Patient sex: M
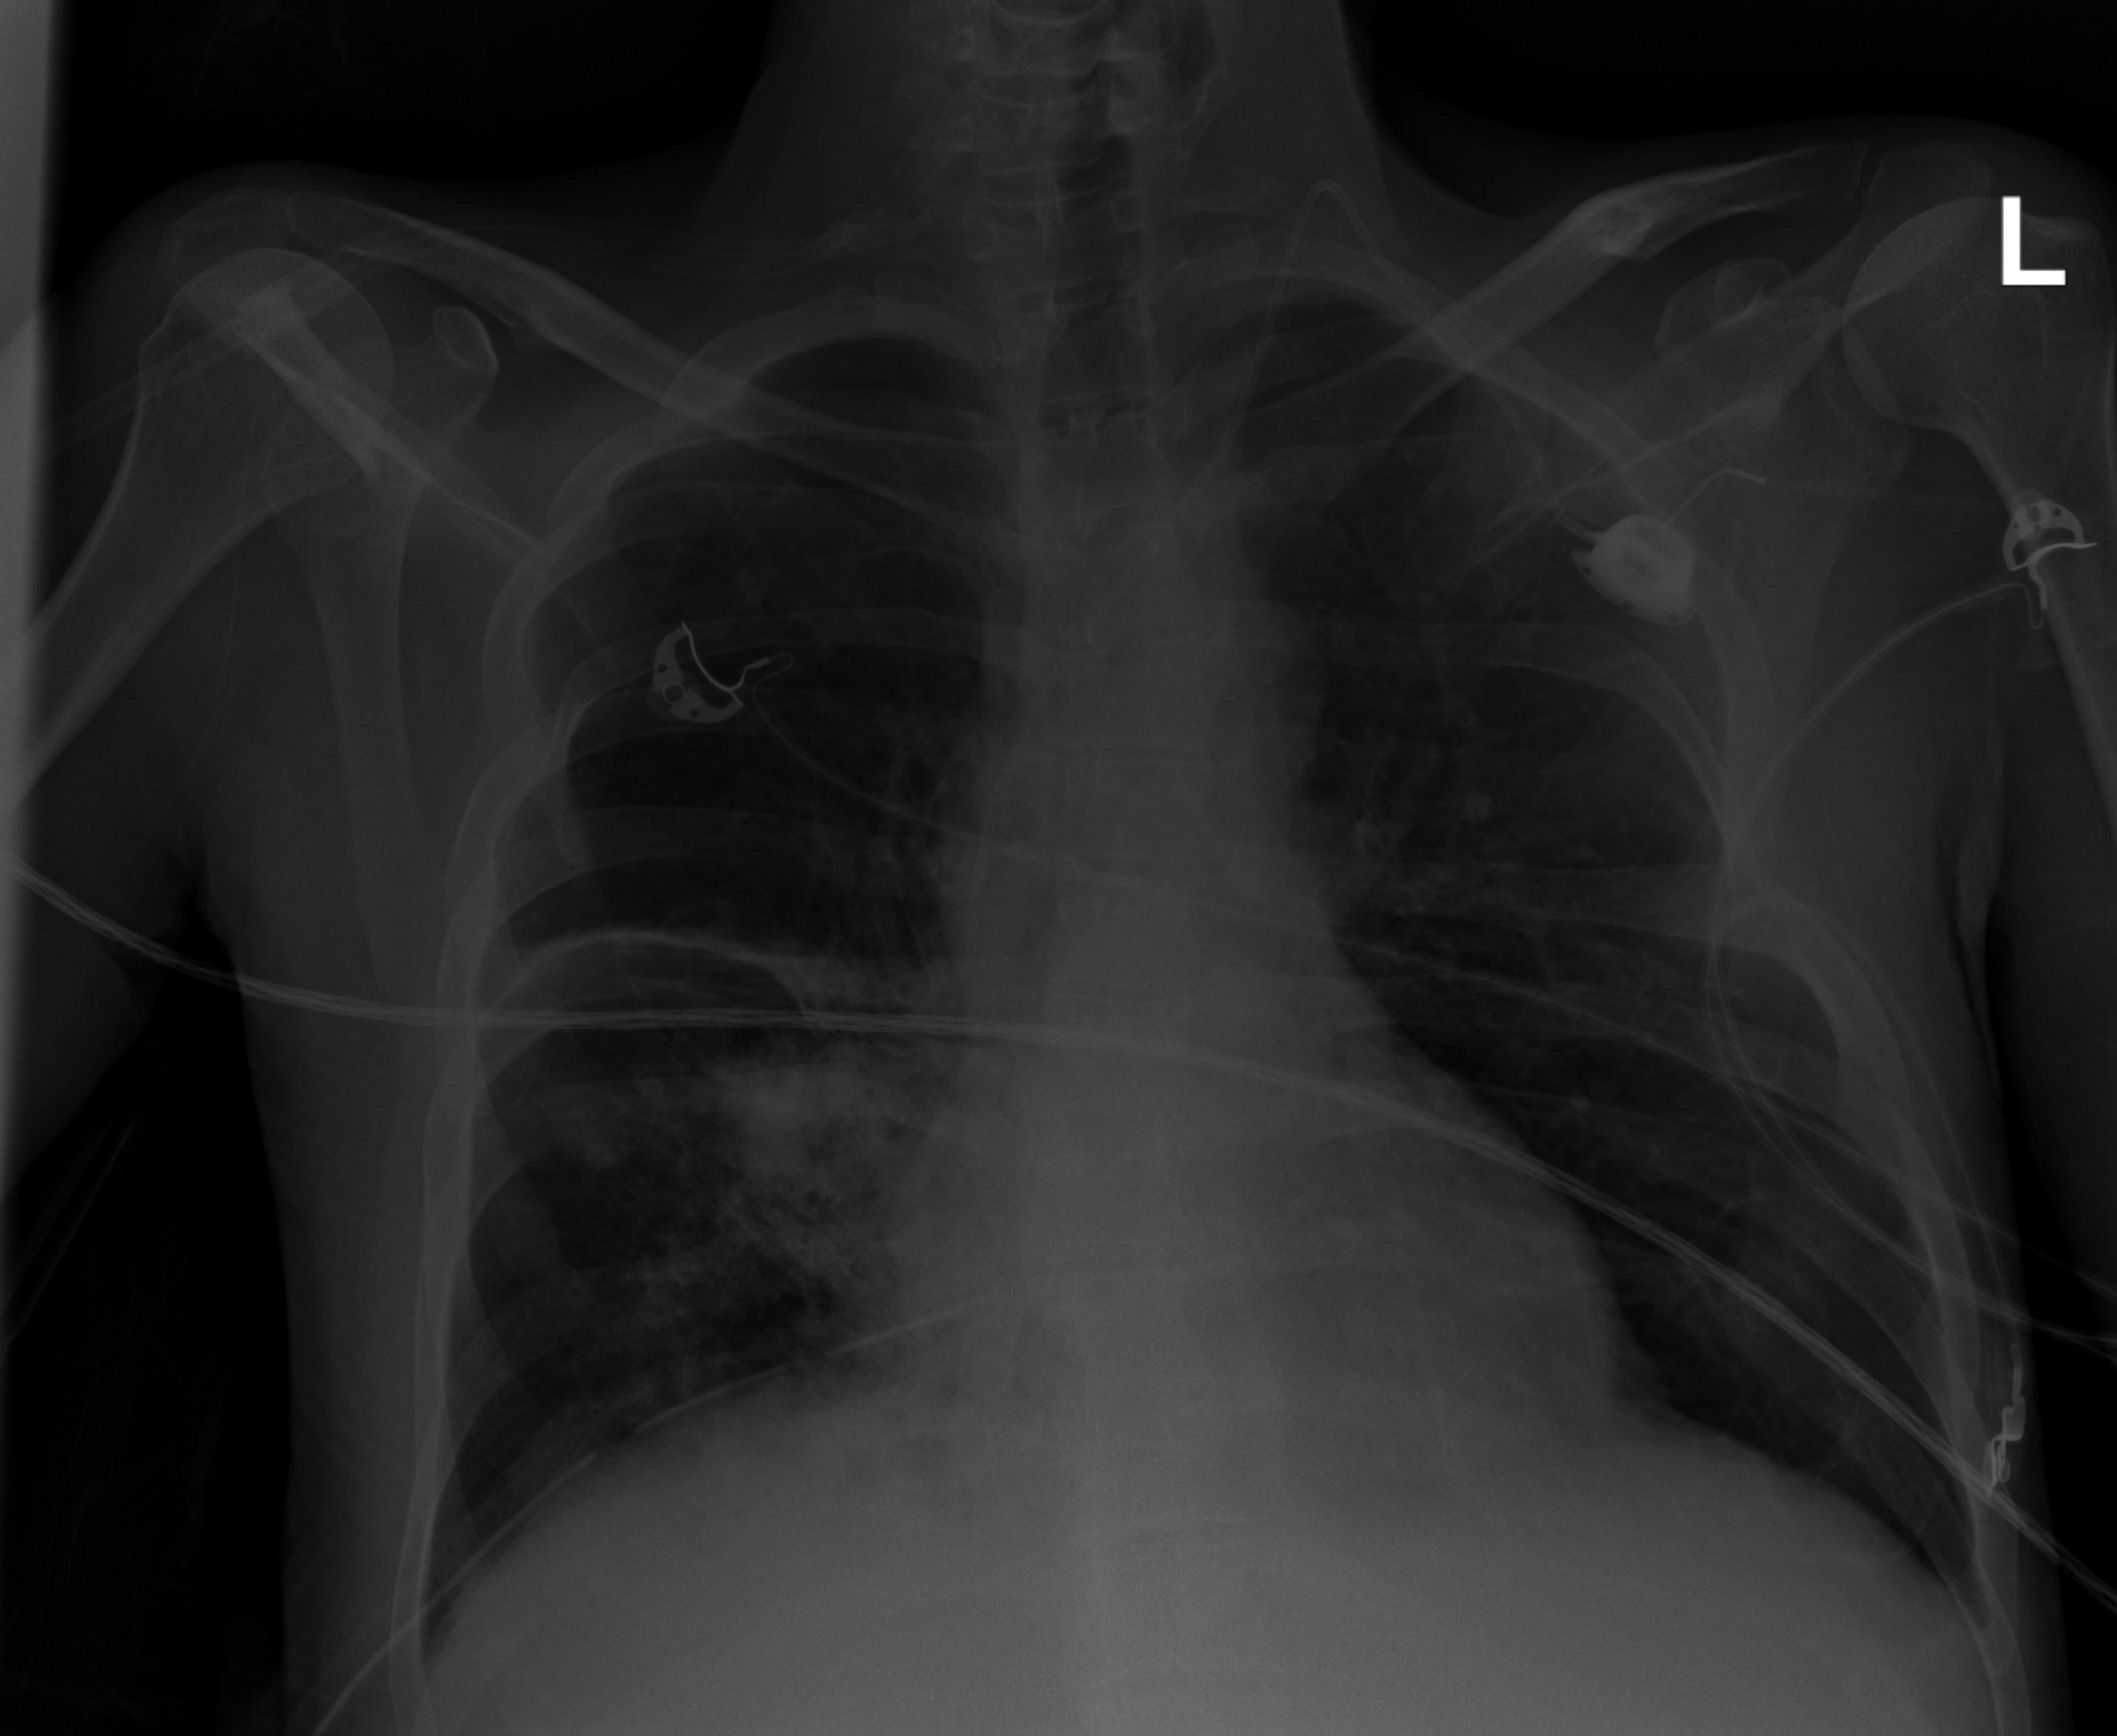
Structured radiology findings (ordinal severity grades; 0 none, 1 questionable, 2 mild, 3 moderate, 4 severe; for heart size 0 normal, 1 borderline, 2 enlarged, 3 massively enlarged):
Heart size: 0
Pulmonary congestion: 0
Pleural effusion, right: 0
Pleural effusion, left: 0
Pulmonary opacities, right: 2
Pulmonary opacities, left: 0
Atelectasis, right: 2
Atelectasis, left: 0